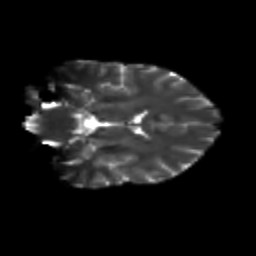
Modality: T2w
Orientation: coronal
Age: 18
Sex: female
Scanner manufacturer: siemens
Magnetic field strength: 3 T
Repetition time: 3.5 s
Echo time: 0.113 s